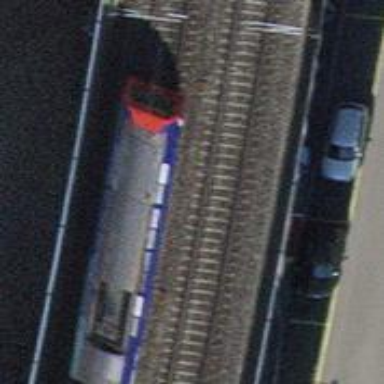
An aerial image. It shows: Viaduct bridge with single electrified railway track featuring contact line.